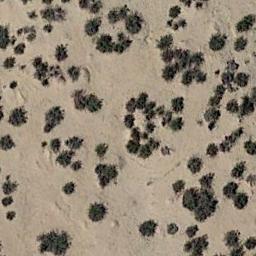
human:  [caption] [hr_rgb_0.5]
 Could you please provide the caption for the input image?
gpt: Chaparral is evenly distributed on the sand .

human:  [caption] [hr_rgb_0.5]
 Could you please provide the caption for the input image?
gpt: In this jungle, Only the little vegetation can be seen .

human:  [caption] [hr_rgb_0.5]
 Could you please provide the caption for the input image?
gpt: There are some dry bushes make up the chaparral in the white bare land .

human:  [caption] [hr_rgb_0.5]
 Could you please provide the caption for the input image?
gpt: Some chaparrals of different sizes grow in the desert .

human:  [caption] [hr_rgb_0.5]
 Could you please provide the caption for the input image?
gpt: The chaparral is scattered and sparse .